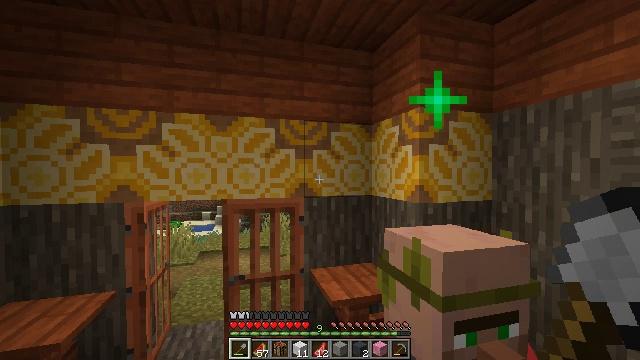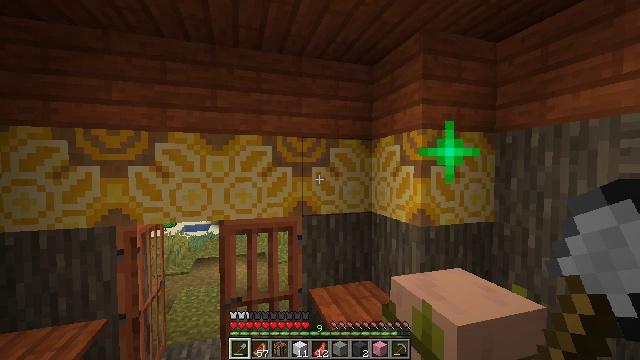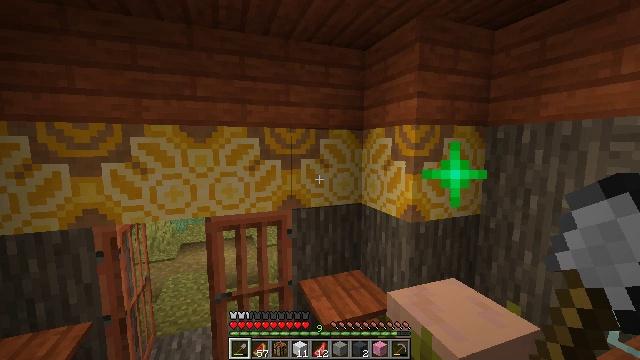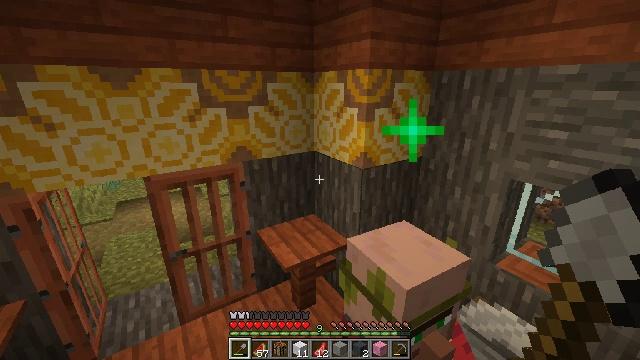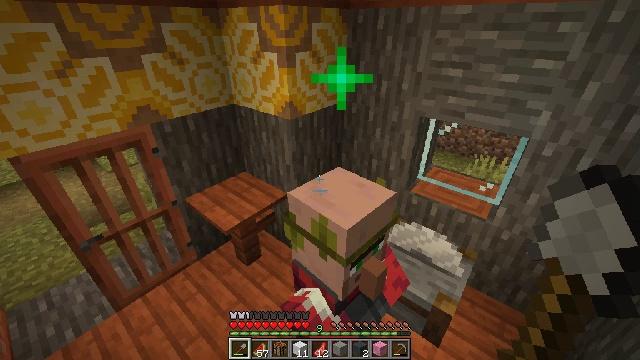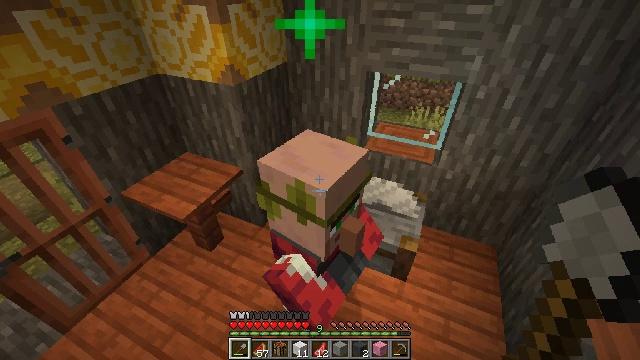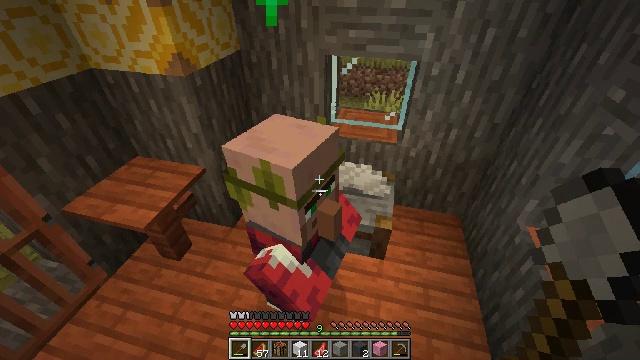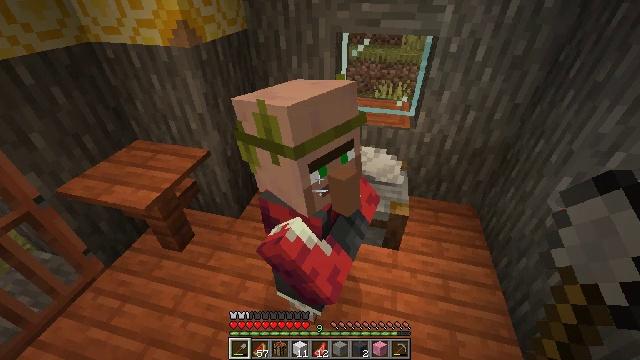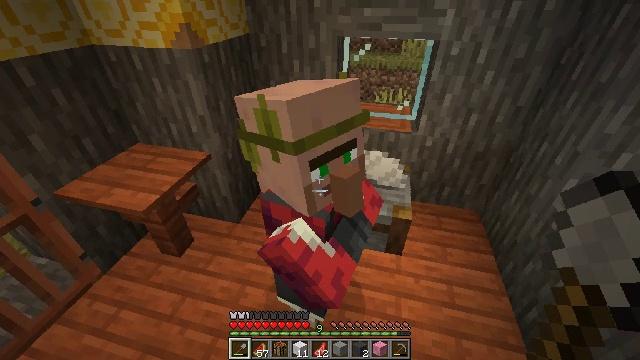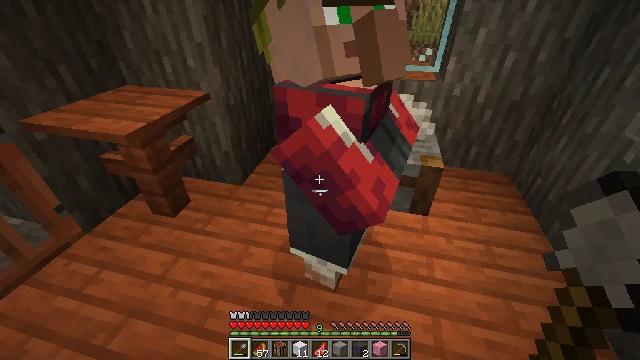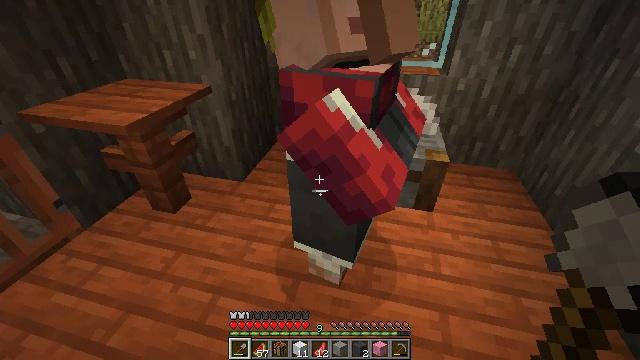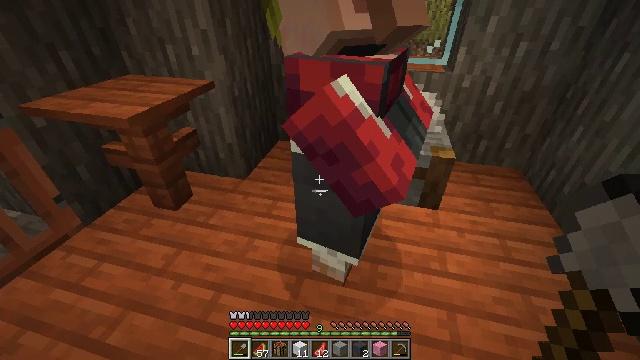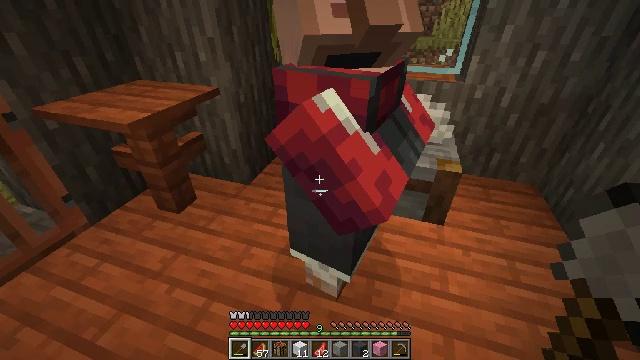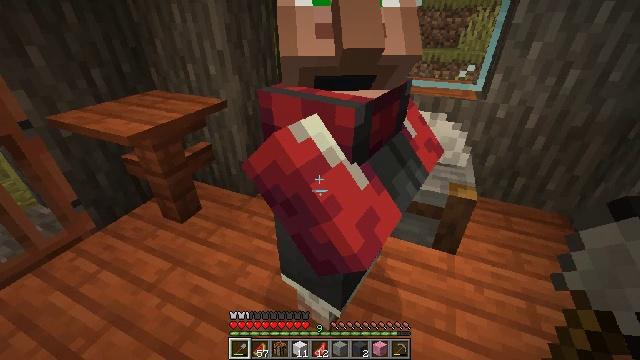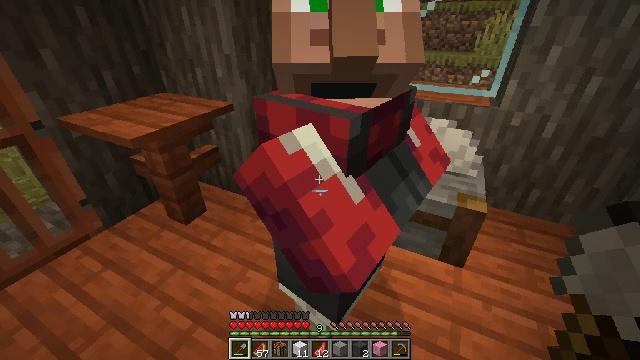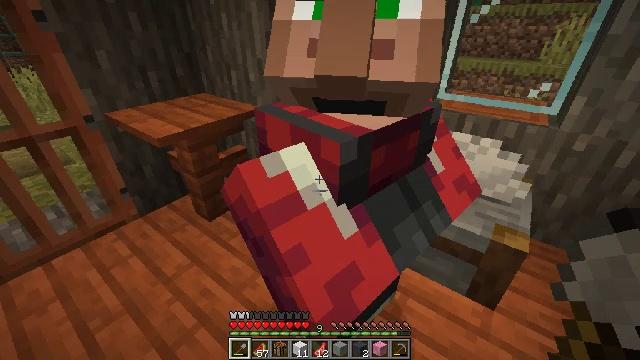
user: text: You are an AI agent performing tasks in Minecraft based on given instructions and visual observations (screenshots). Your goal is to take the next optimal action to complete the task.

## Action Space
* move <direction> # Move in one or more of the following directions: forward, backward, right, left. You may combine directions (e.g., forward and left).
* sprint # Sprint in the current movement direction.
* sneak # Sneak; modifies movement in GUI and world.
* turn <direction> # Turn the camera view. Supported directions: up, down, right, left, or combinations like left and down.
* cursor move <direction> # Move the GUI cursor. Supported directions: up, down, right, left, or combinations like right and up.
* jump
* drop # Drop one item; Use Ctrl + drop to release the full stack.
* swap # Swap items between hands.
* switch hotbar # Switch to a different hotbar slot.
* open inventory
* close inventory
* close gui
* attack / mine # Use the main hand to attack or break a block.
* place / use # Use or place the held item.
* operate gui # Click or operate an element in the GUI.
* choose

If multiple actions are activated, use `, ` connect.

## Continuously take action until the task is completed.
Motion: motion action
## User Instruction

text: Use the crafting table to craft polished granite.
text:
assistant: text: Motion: move forward and move left, jump
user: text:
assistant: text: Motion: move forward and move left, turn right and down, jump
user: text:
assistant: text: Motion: move left, turn right and down, jump
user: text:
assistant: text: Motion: move left, turn right and down, jump
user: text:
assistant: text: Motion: turn right and down
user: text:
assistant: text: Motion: turn right and down
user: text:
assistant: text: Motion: turn up
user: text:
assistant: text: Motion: turn up
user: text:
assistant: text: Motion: no_op
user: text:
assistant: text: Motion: move right
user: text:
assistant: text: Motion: move right
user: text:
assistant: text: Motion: move forward and move right, turn left and up
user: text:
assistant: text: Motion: move forward and move right, turn left and up
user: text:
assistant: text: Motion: move forward and move right, turn left
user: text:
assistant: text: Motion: move forward and move right, turn left
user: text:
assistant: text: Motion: move forward and move right, turn left
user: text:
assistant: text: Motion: move forward and move right
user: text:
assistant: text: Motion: move right
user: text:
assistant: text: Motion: move right, sneak, turn left
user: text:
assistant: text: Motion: move right, sneak, turn left
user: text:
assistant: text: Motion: sneak, turn left
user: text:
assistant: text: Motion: sneak, turn left
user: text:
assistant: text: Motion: move back, sneak, turn left and up
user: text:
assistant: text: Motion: move back, sneak, turn left and up
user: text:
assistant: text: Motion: move back, sneak, turn left and up
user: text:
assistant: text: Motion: move back, sneak, turn left and up
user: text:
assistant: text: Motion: move back and move left, sneak
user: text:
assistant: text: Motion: move back and move left, sneak
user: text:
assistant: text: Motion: move back and move left, sneak
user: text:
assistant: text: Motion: move back and move left, sneak